Field crop: tomato
Growth stage: 2
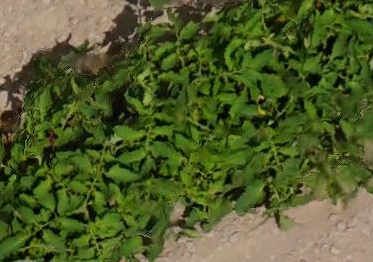
Species: tomato